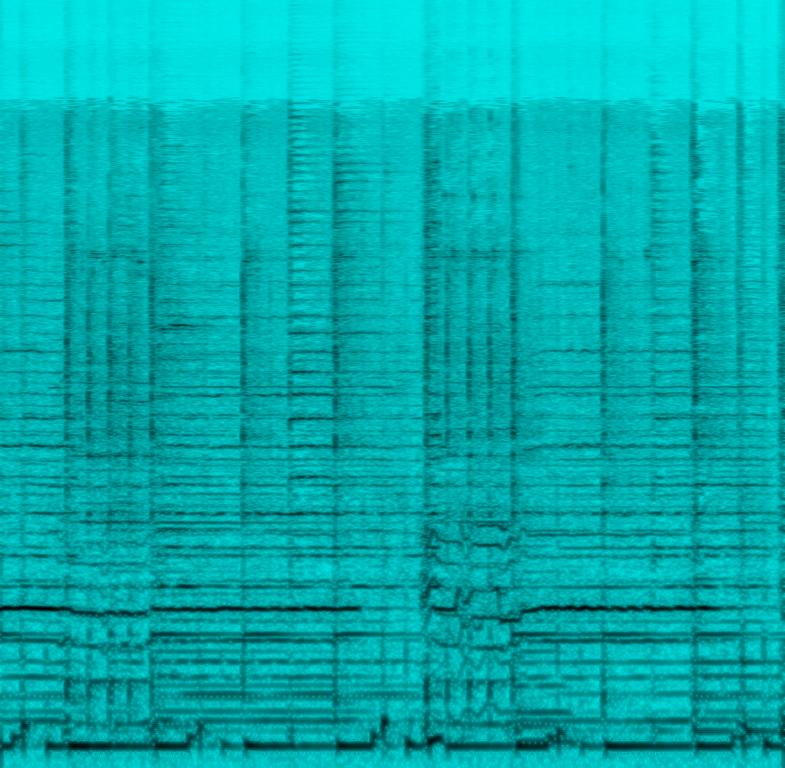
Someone is playing a simple repeating melody on a zitar along with a small harp. A flute is playing the same melody in the higher mid-range. A male voice is singing along. Someone is playing tabla. This song sounds calm and repetitive. This song may be playing live at a local performance place.